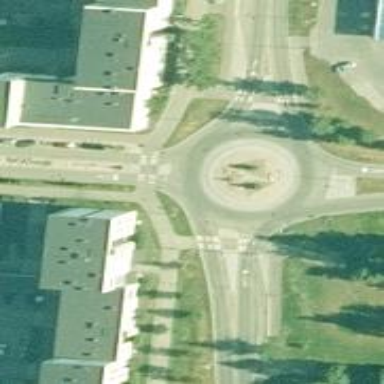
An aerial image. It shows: Tertiary road with asphalt surface leading to roundabout junction.